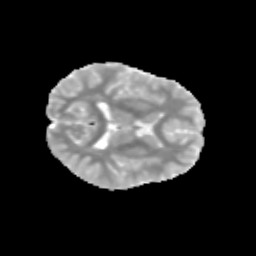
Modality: MD
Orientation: axial
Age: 11
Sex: male
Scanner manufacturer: siemens
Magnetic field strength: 3 T
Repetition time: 3.8 s
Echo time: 0.07 s